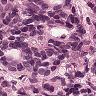
Metastatic tissue present: yes